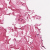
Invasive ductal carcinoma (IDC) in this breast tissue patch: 0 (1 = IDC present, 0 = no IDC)